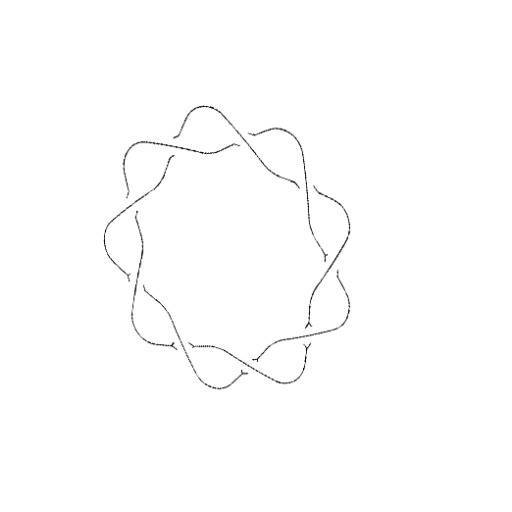
Crossing number: 9